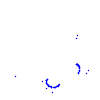
Particle: proton